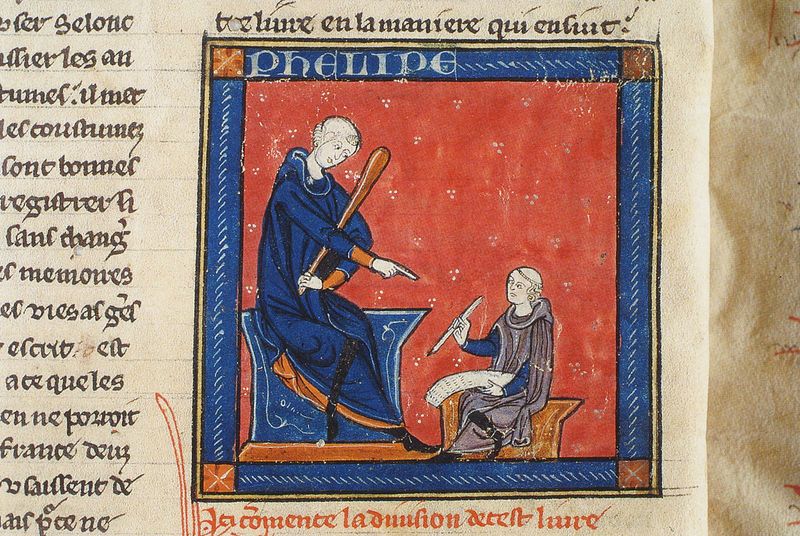
Titel: Coutumes de Beauvaisis
Künstler: Philippe de Beaumanoir
Institution: Berlin, Staatsbibliothek
Schlagwörter: blau, feder, mann, sitzen, finger, stuhl, rot, bibel, bild, kutte, sessel, sitzend, schrift, lehrer, französisch, zeigefinger, detail, glatze, zeigen, buch, illustration, knüppel, mittelalter, mönch, schreiber, schriftstück, schüler, keule, prügel, buchmalerei, abt, minne, roter hintergrund, illustrationbuch, pilipe